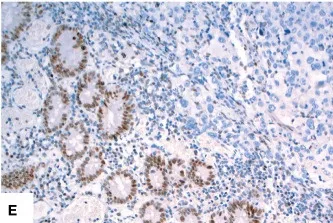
Immunohistochemical and molecular findings of the SMARCA4-deficient undifferentiated carcinoma. Complete loss of SMARCA4(BRG1) [, X200, upper right.
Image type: pathology (immunostaining)